Field crop: tomato
Growth stage: 1
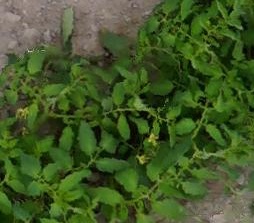
Species: tomato